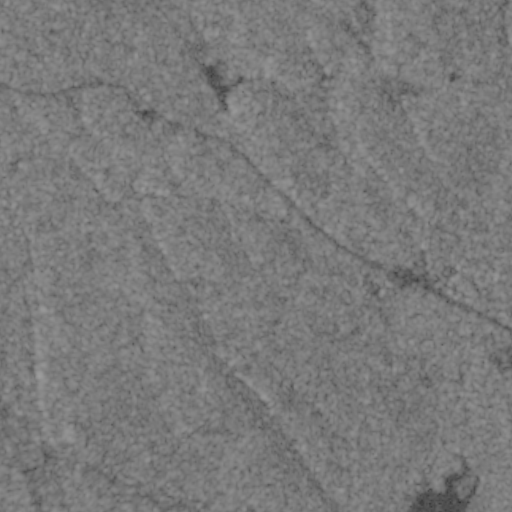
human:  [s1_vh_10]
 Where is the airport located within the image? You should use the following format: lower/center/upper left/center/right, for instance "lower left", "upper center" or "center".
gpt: The airport is located in the center right of the image.
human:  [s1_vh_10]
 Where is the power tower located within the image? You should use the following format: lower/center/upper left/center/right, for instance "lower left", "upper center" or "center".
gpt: The power tower is located in the lower left of the image.
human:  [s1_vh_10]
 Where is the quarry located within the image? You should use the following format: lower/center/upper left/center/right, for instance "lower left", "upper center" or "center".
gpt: The quarry is located in the lower right of the image.
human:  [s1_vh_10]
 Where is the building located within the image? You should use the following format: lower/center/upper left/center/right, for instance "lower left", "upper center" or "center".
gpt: The building is located in the center right of the image.
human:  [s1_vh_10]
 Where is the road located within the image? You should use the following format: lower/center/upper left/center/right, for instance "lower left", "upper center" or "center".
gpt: There is no road in the image.

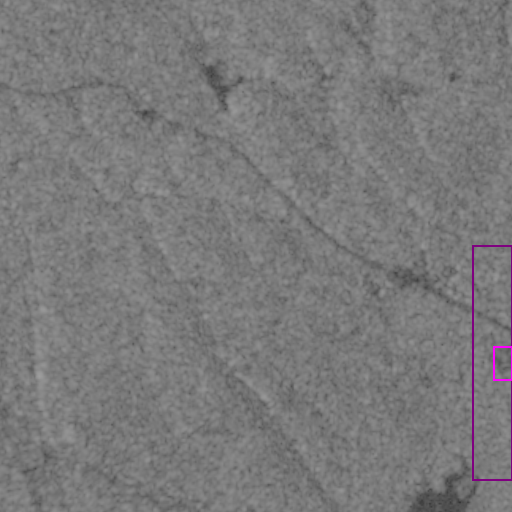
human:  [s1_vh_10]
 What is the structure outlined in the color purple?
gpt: The structure outlined in purple is an airport.
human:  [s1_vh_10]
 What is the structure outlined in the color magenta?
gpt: The structure outlined in magenta is a quarry.
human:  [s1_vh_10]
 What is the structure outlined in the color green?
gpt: There is no green outline.